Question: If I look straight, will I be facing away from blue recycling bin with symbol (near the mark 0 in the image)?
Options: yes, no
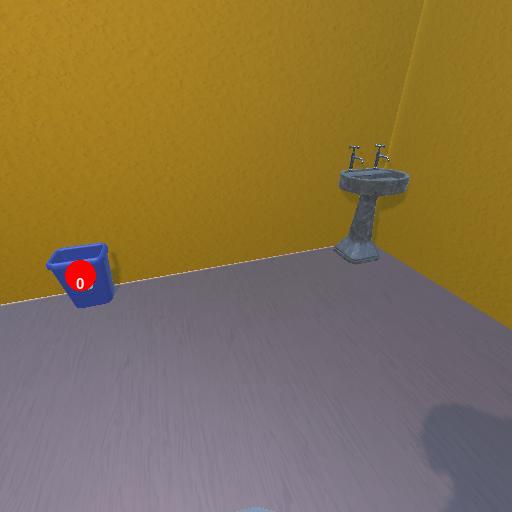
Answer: yes